Question: Sorry for the misleading title but I'm unsure how else to write it.
I have the below table...

I want to produce a simple calculator that compares all data in a row from 2 given parameters.
I will ask my users to select a country first, and then select a value in that column. After doing this you can submit the form and it would output the correct values from that given row...
I've made a fiddle to try and show what I mean...
<URL>
What is the best way to do this? The only way I am aware of is by having a huge if/else statement which will take me forever to write.
'''
$('.country').on('change', function(){
// If USA show corrent dropdown
if( $(this).val() == 'usa'){
$('.hiddenGrade').hide();
$('.iniValusa').show();
} else if( $(this).val() == 'gb'){
$('.hiddenGrade').hide();
$('.iniValgb').show();
} else {
$('.hiddenGrade').hide();
$('.iniValfr').show();
}
});
$('input[type="submit"]').on('click', function(e){
e.preventDefault();
$('p').text('Values output here');
});
'''
---
If you select 'French' and '5a+' you would get '5.8 and V-Diff' in the output...
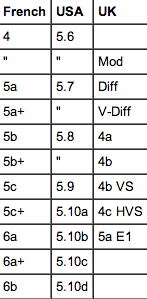
Answer: There are definitely different ways to do this, but it seems to me that it comes down to the data structure. My personal take is to go with a data structure that has an array of countries with grades. The grades would then actually be pairs (display value/actual value) to account for the gaps in the data. The trick here is that we don't want to display empty display values in the select, but we do need data (in actual value) for conversion. After that, the jQuery stuff is pretty easy.
Data like this:
'''
var countryGrades = [
{ country : "France", grades : [
["4", "4"],
["", "4"],
["5a", "5a"],
["5a+", "5a+"],
["5b", "5b"],
["5b+", "5b+"],
["5c", "5c"],
["5c+", "5c+"],
["6a", "6a"],
["6a+", "6a+"],
["6b", "6b"]
]},
{ country : "USA", grades : [
["5.6", "5.6"],
["", "5.6"],
["5.7", "5.7"],
["", "5.7"],
["5.8", "5.8"],
["", "5.8"],
["5.9", "5.9"],
["5.10a", "5.10a"],
["5.10b", "5.10b"],
["5.10c", "5.10c"],
["5.10d", "5.10d"]
]},
{ country : "UK", grades : [
["", ""],
["Mod", "Mod"],
["Diff", "Diff"],
["V-Diff", "V-Diff"],
["4a", "4a"],
["4b", "4b"],
["4b VS", "4b VS"],
["4c HVS", "4c HVS"],
["5a E1", "5a E1"],
["", ""],
["", ""]
]}
];
'''
Event handling, etc. like this:
'''
function loadGrades(countryGradesIndex) {
var gradeSelect = $("#grade");
gradeSelect.empty();
$.each(countryGrades[countryGradesIndex].grades, function(index, grade) {
if (grade[0] != "") {
gradeSelect.append($("<option></option>").attr("value", index).text(grade[0]));
}
});
}
$.each(countryGrades, function(index, countryGrade) {
$("#country").append($("<option></option>").attr("value", index).text(countryGrade.country));
});
$("#country").on("change", function() {
loadGrades($("#country").val());
});
loadGrades(0);
$("#convert").on("click", function() {
var gradeIndex = $("#grade").val();
var gradeConversion = "";
$.each(countryGrades, function(countryGradesIndex) {
gradeConversion += countryGrades[countryGradesIndex].country + ": " + countryGrades[countryGradesIndex].grades[gradeIndex][1] + "<br>";
});
$("#conversions").html(gradeConversion);
});
'''
Check out a working JSFiddle here: <URL>